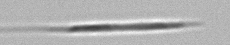
Label: Pseudo-nitzschia